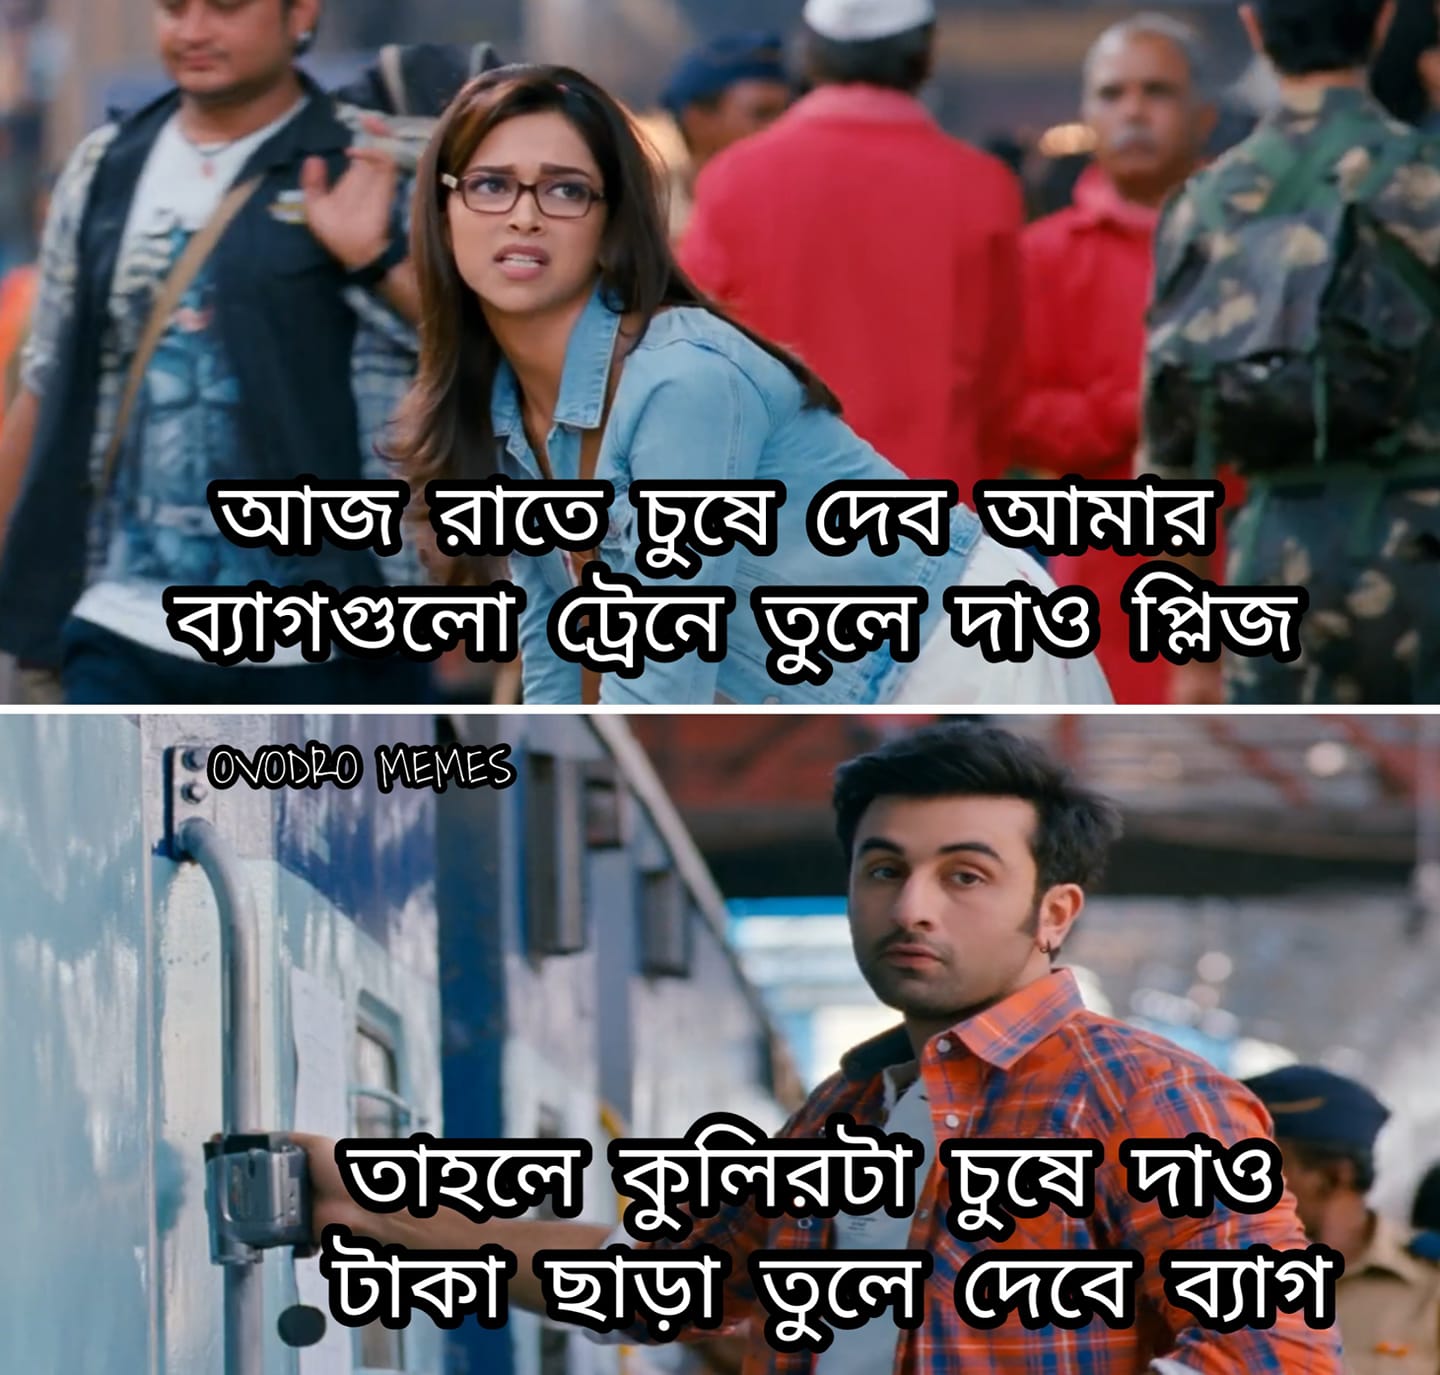
Caption: আজ রাতে চুষে দেব আমার ব্যাগগুলো ট্রেনে তুলে দাও প্লিজ     তাহলে কুলিরটা চুষে দাও টাকা ছাড়া তুলে দেবে ব্যাগ
Label: hate